Field crop: maize
Growth stage: 2
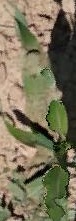
Species: maize